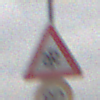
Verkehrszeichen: SchneeOderEisglaette
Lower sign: Geschwindigkeit80
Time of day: Midday
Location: Outdoor (Nature)
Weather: PartlyCloudy
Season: NotSpecified
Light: Natural